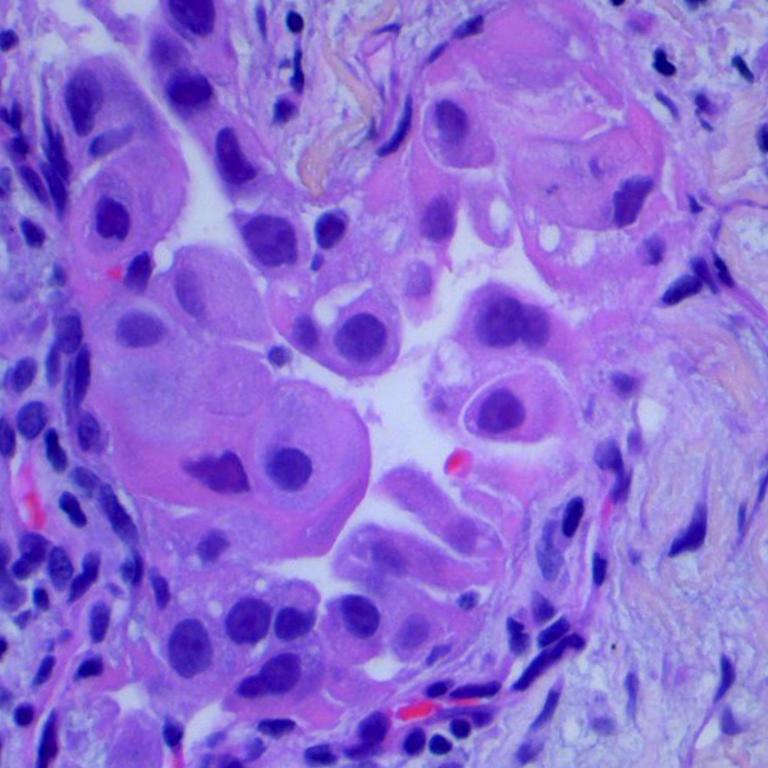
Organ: lung
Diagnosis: adenocarcinomas